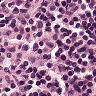
Metastatic tissue present: no